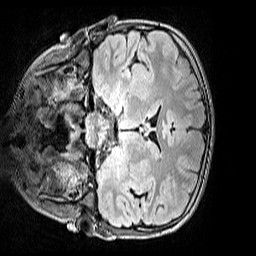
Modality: FLAIR
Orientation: coronal
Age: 9
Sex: male
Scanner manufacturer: siemens
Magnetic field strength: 3 T
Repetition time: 5 s
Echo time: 0.388 s